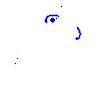
Particle: pion